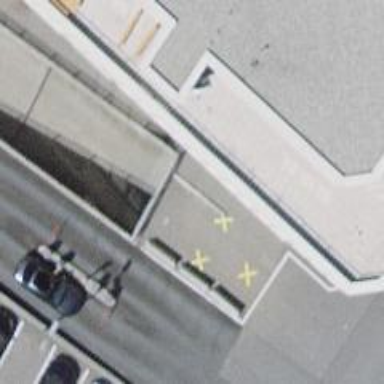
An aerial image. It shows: Parking entrance.